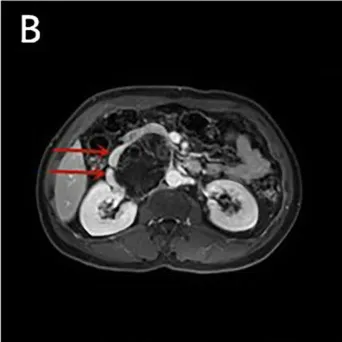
(A-D) The enhanced Magnetic Resonance Imaging (MRI) performance of Case 1.
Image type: radiology (mri)